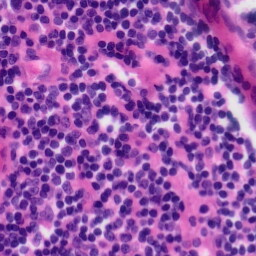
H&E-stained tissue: Tonsil